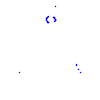
Particle: proton